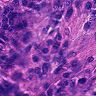
Metastatic tissue present: yes